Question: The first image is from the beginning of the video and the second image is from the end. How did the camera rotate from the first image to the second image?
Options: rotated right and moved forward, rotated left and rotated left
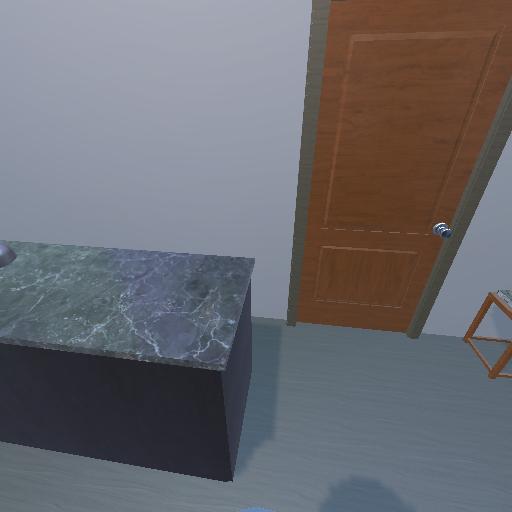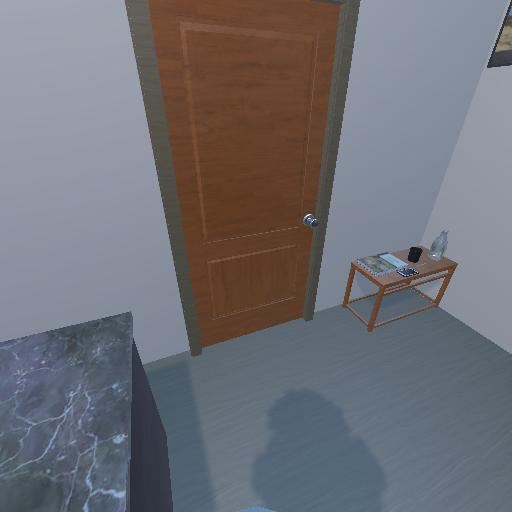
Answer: rotated right and moved forward